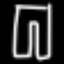
Label: pants